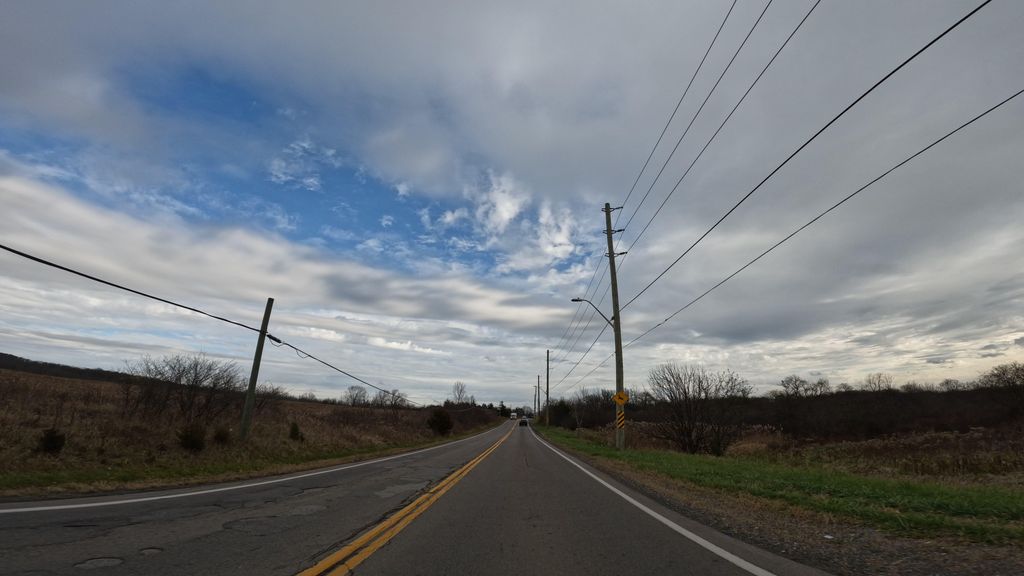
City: hamilton